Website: lowes
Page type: payment
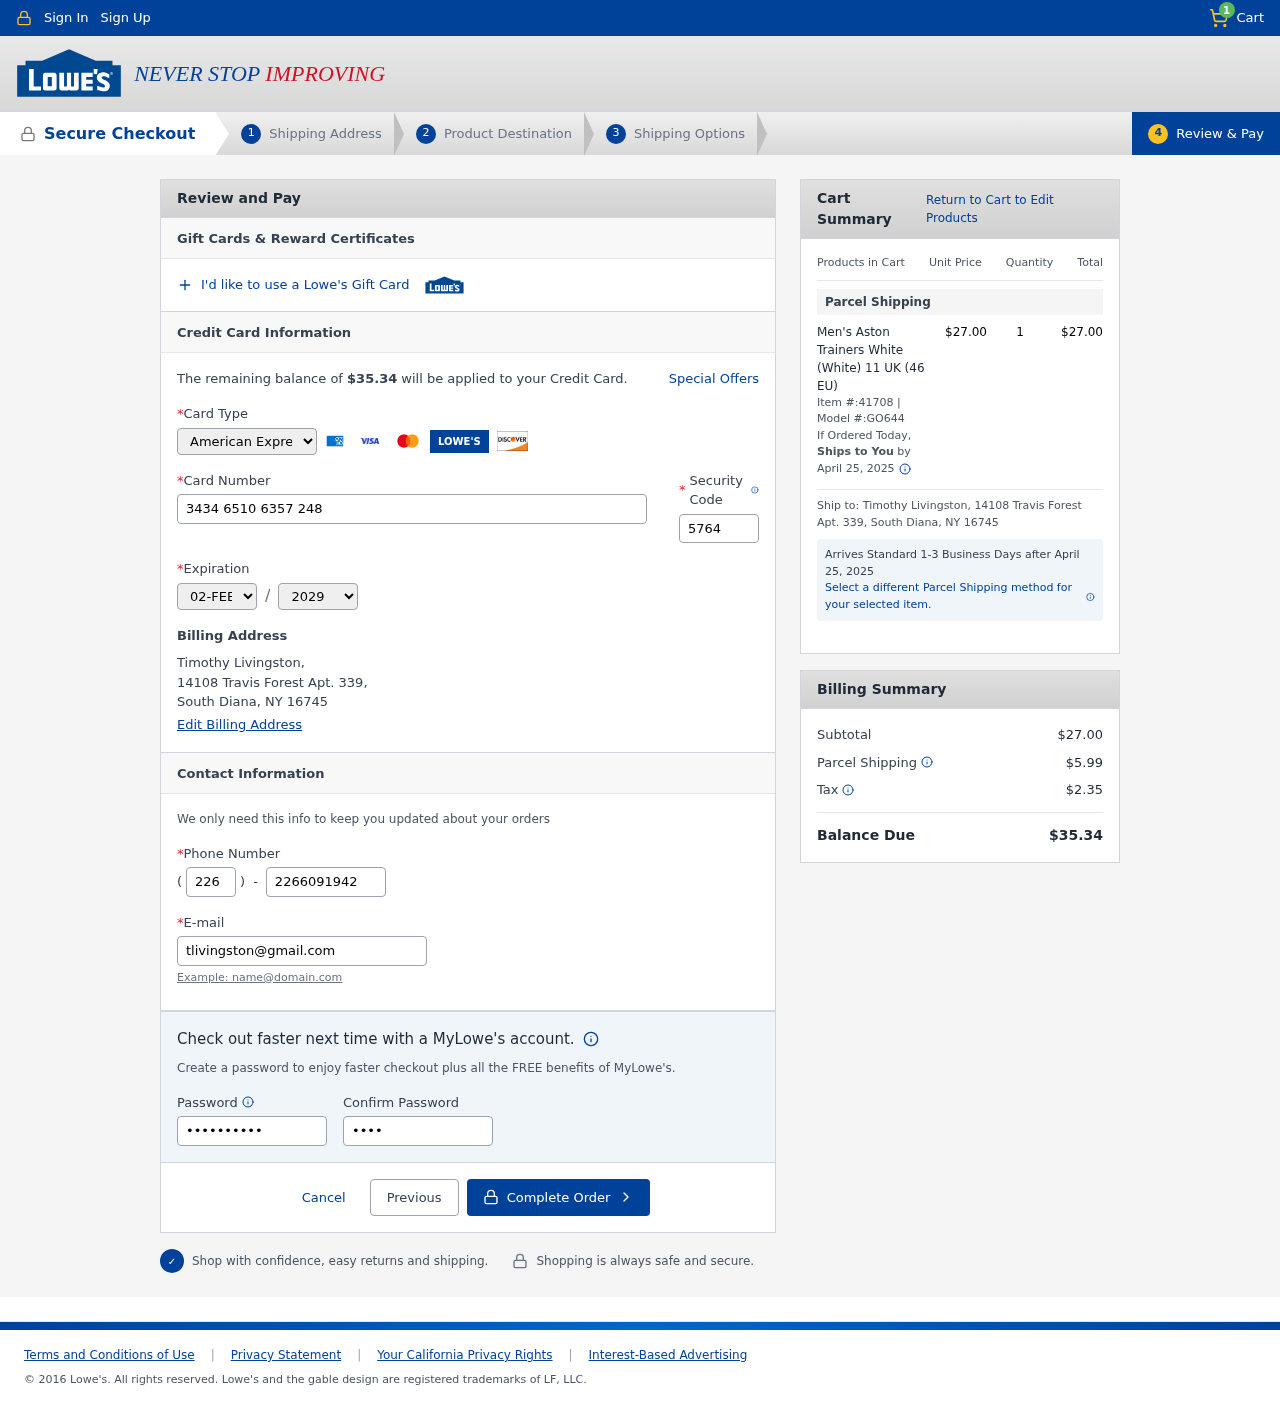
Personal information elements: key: PII_CARD_CVV
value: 5764
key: PII_CARD_EXPIRY_MONTH
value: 02
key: PII_CARD_EXPIRY_YEAR
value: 29
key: PII_CARD_NUMBER
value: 3434 6510 6357 248
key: PII_CARD_TYPE
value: American Express
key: PII_CITY_STATE_ZIP
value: South Diana, NY 16745
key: PII_EMAIL
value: tlivingston@gmail.com
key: PII_FULLNAME
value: Timothy Livingston,
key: PII_PHONE
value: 2266091942
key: PII_PHONE_AREA
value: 226
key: PII_STREET
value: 14108 Travis Forest Apt. 339,
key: PII_FULLNAME2
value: Timothy Livingston
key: PII_STREET2
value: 14108 Travis Forest Apt. 339
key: PII_CITY_STATE_ZIP2
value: South Diana, NY 16745
Product elements: key: PRODUCT1_NAME
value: Men's Aston Trainers White (White) 11 UK (46 EU)
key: PRODUCT1_PRICE
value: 27
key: PRODUCT1_QUANTITY
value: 1
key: PRODUCT1_ITEM
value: Item #:41708
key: PRODUCT1_MODEL
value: Model #:GO644
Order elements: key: ORDER_NUM_ITEMS
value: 1
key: ORDER_TOTAL
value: $35.34
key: ORDER_SHIPPING_DATE
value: April 25, 2025
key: ORDER_SUBTOTAL
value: $27.00
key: ORDER_SHIPPING_DATE2
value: April 25, 2025
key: ORDER_SHIPPING_COST
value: $5.99
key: ORDER_TAX
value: $2.35